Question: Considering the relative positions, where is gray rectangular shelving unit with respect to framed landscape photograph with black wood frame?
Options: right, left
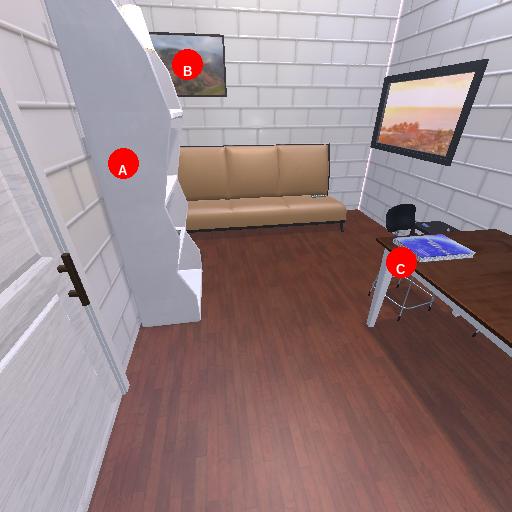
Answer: right